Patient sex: M
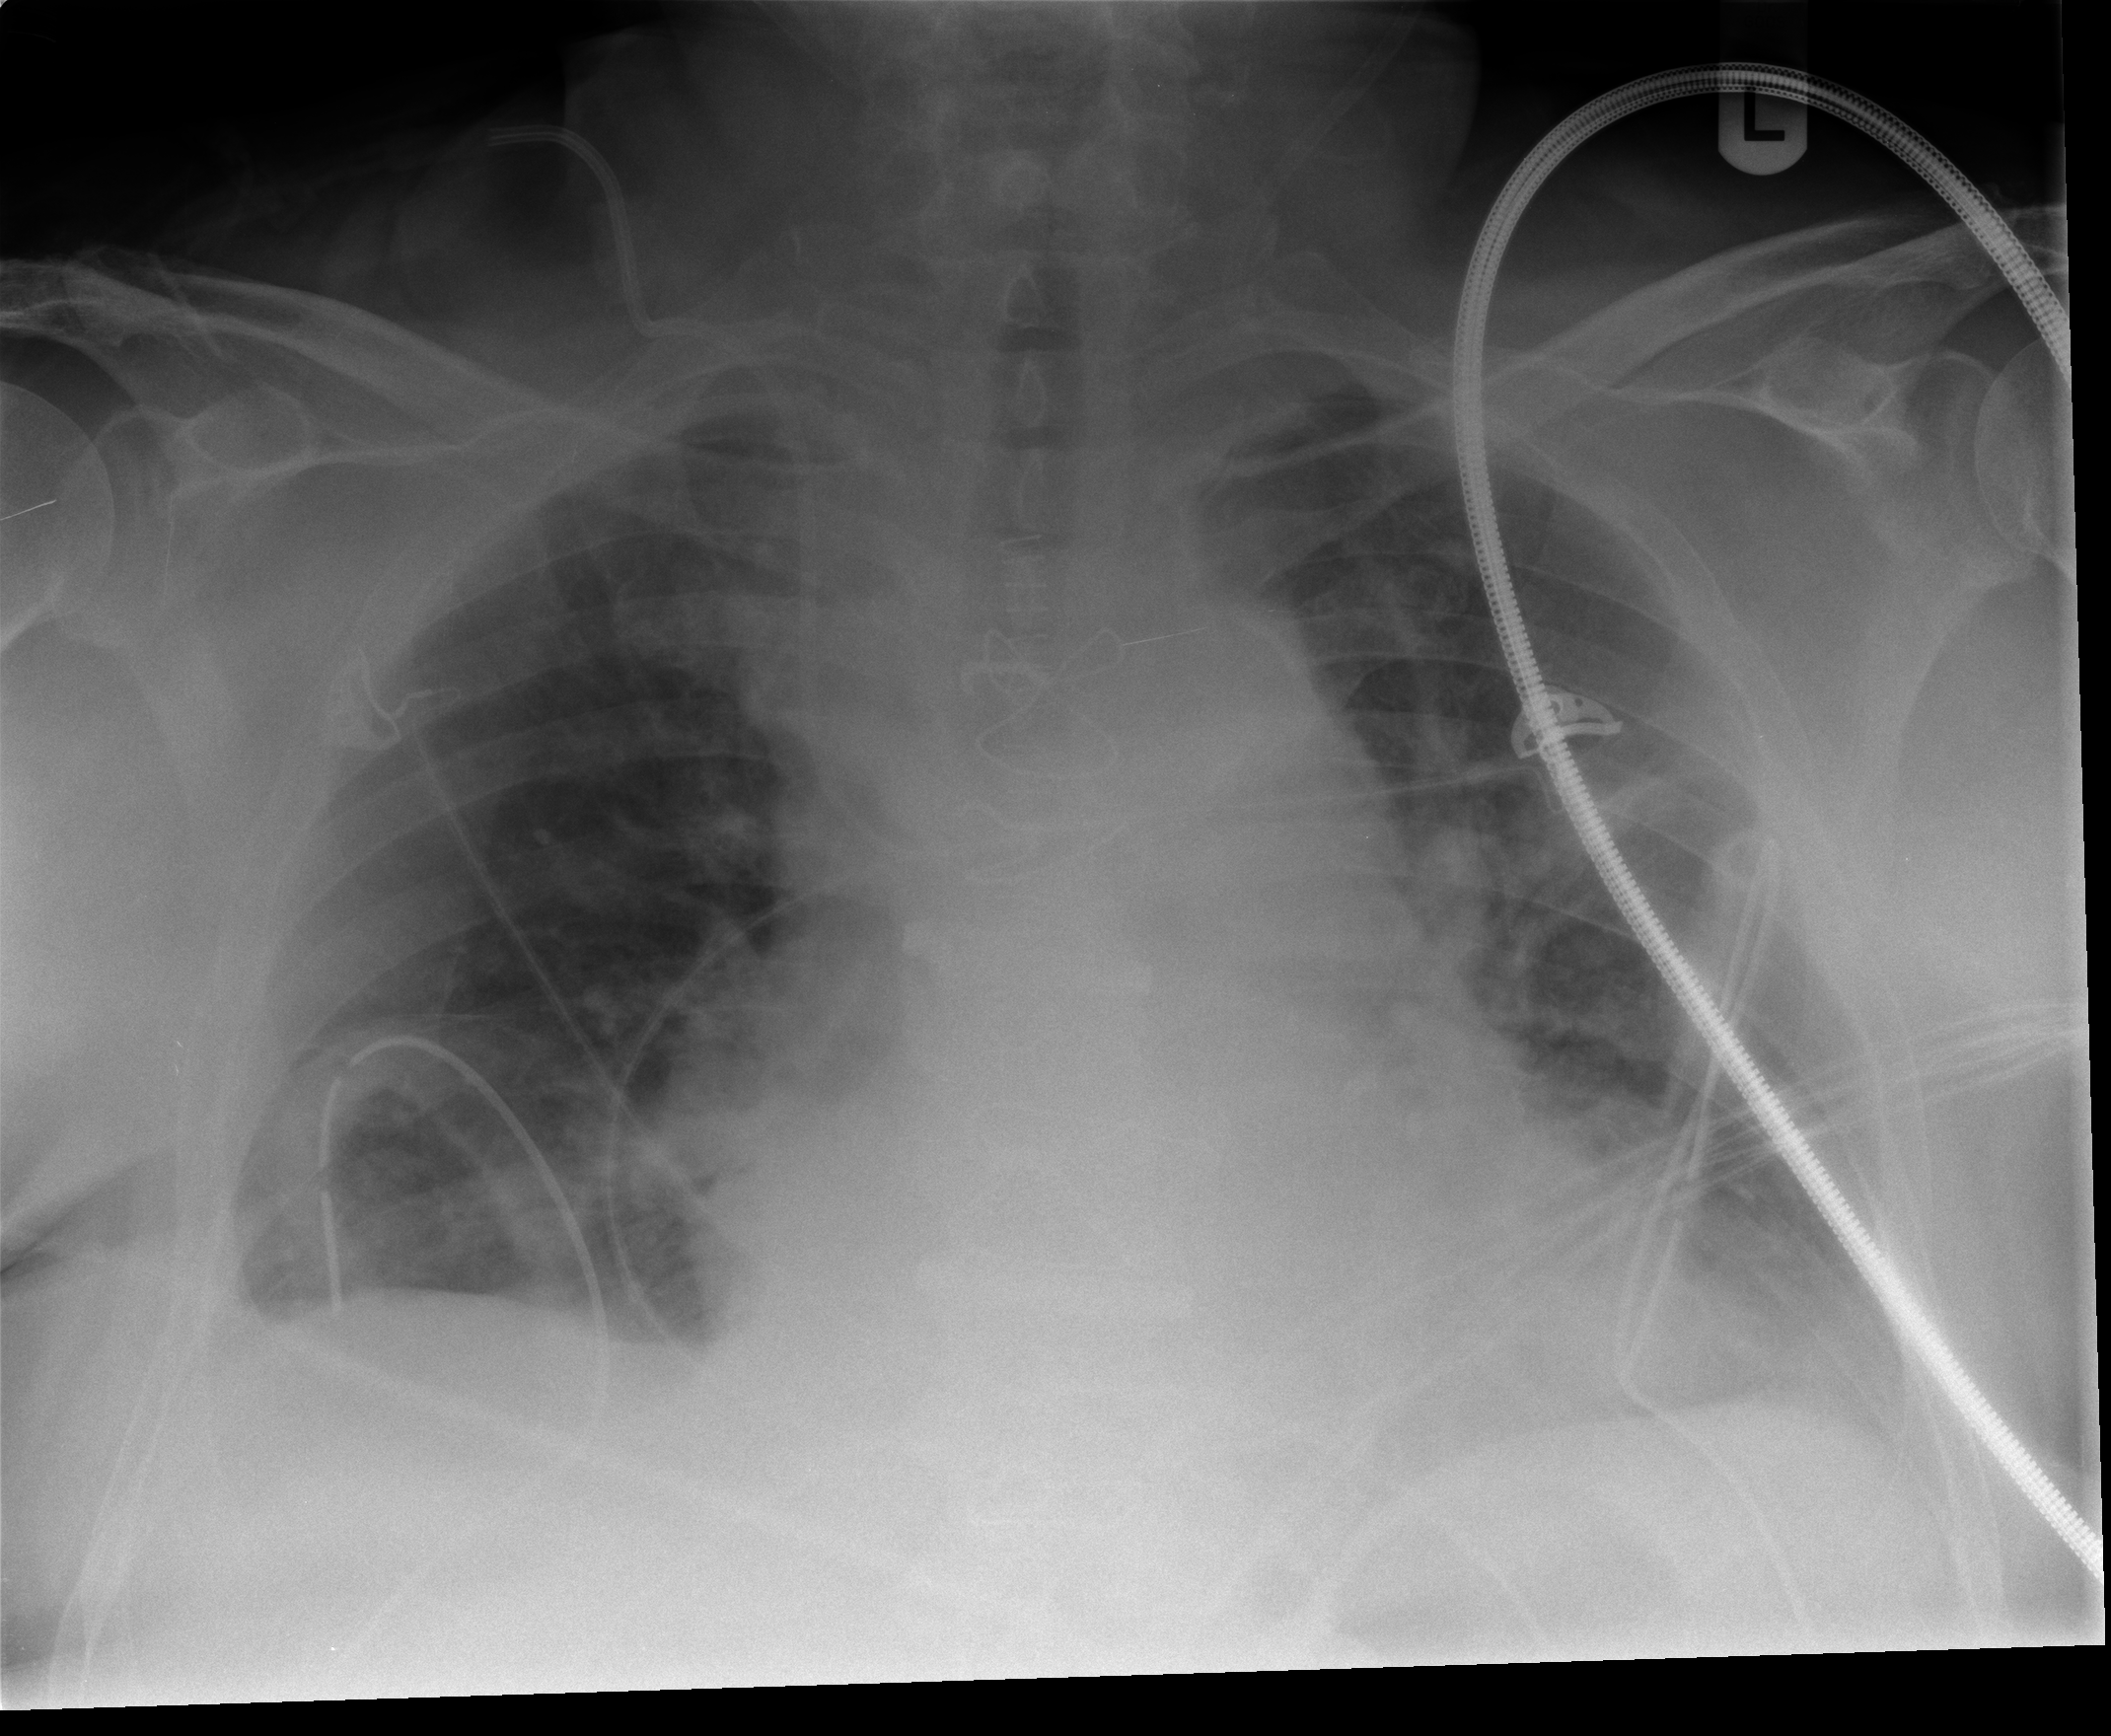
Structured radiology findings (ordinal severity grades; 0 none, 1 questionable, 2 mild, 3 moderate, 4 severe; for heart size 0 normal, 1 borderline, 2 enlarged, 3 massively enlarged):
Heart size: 2
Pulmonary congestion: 2
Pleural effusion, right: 1
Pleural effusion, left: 1
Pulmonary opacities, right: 1
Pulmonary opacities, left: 1
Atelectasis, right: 1
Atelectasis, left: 2